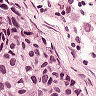
Metastatic tissue present: yes